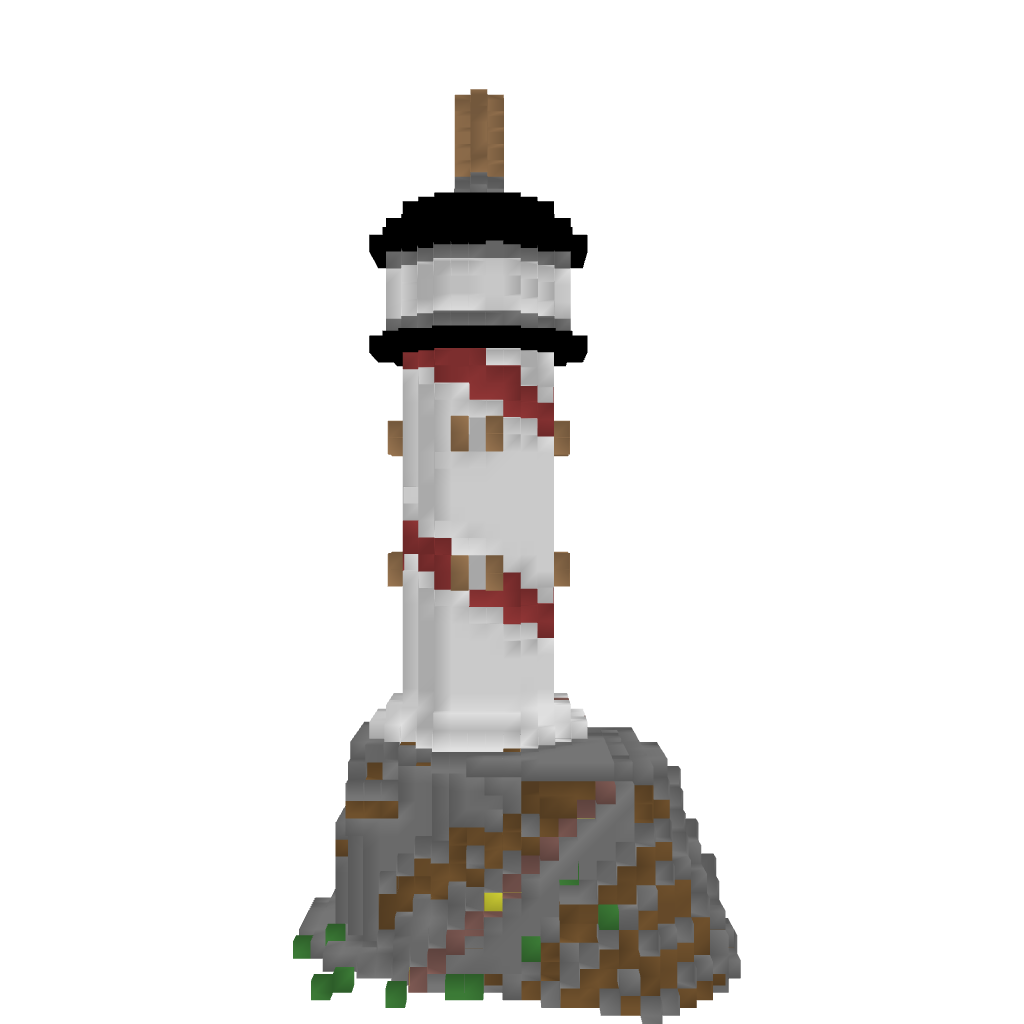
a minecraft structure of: LightHouse (working) bad low quality